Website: crate-barrel
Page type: stored-credit-cards
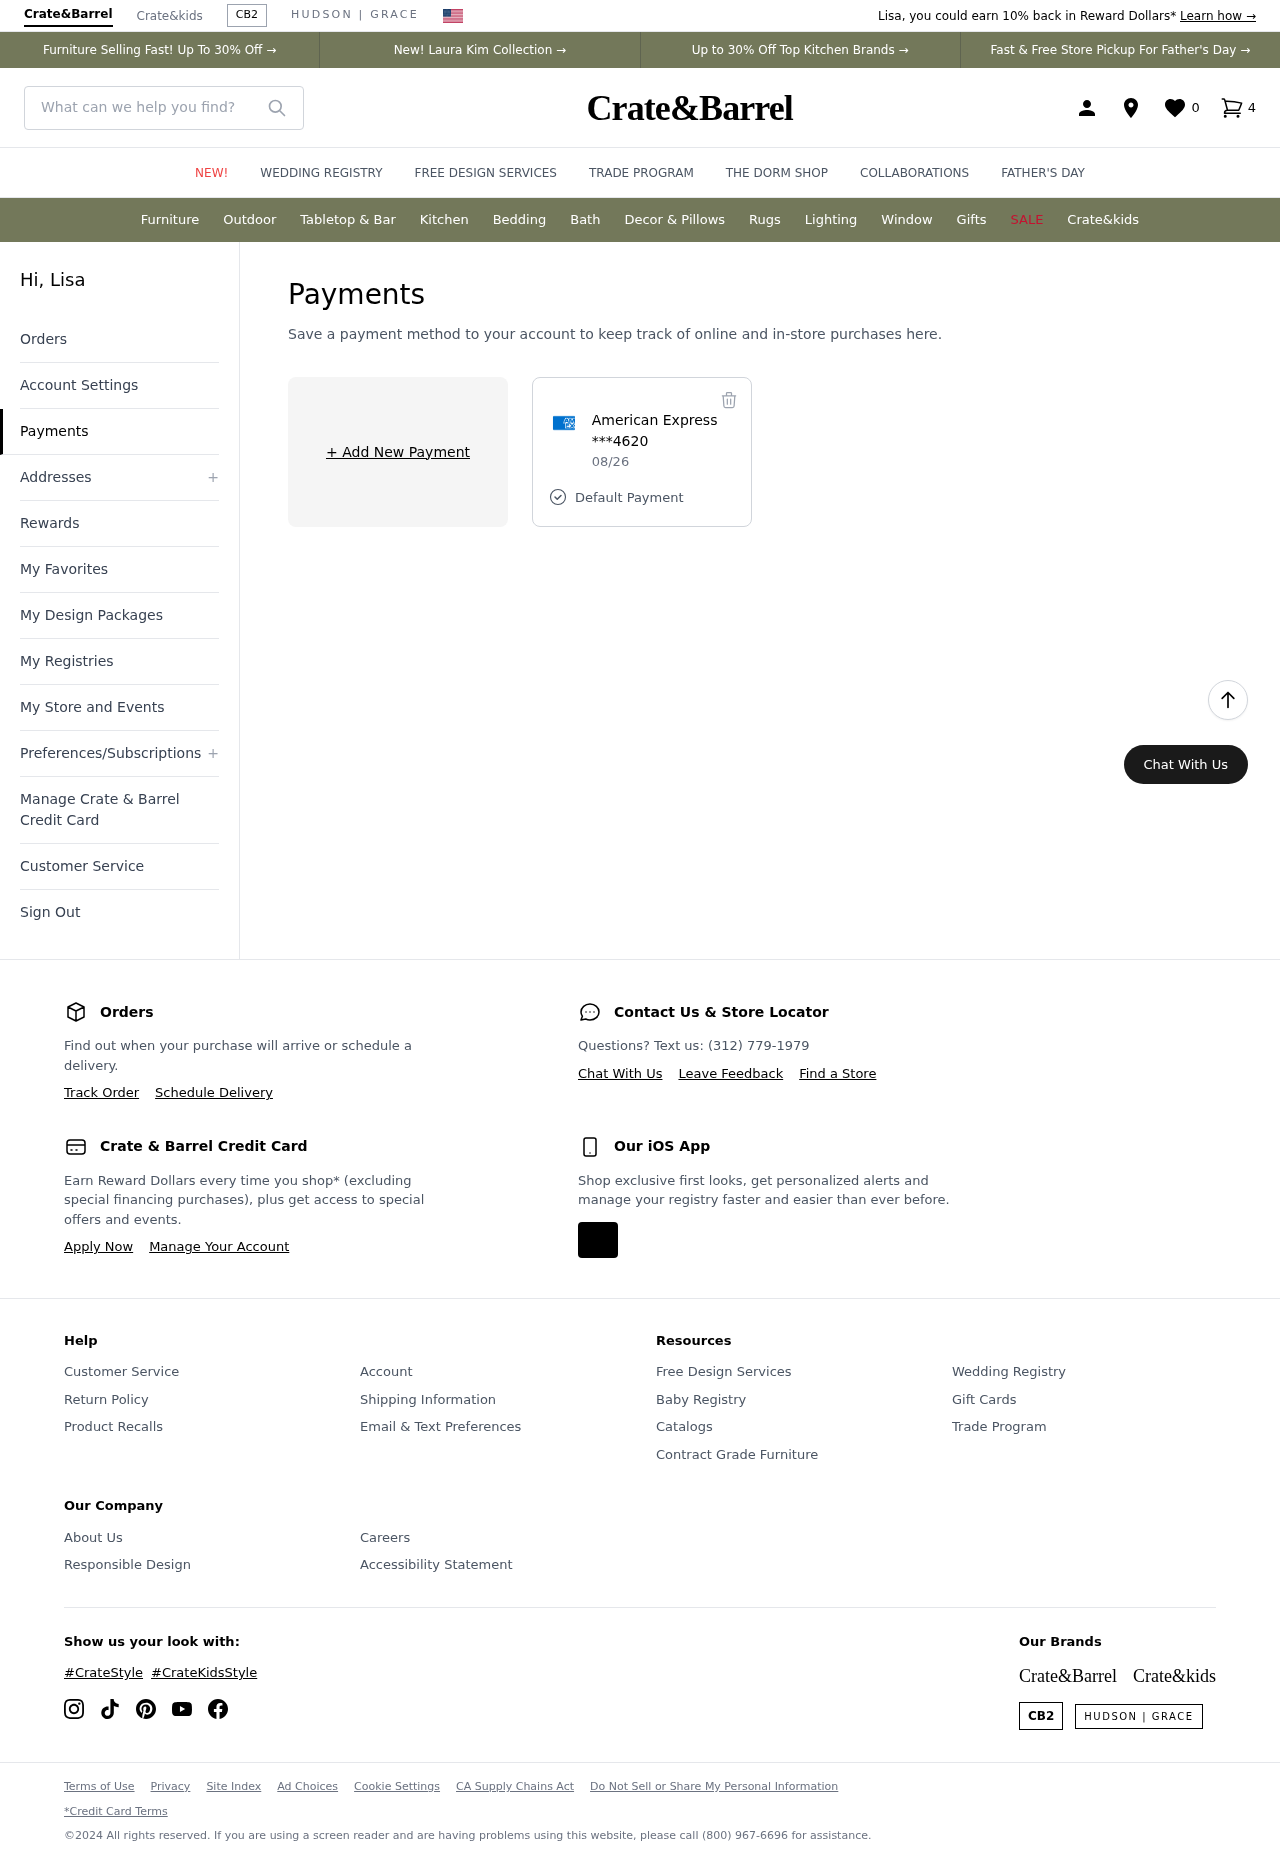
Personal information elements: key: PII_CARD_EXPIRY
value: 08/26
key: PII_CARD_LAST4
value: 4620
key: PII_CARD_TYPE
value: American Express
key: PII_FIRSTNAME
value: Lisa
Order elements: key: ORDER_NUM_ITEMS
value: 4
Search elements: key: HEADER_SEARCH
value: What can we help you find?
Other elements: key: FAVORITES_COUNT
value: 0